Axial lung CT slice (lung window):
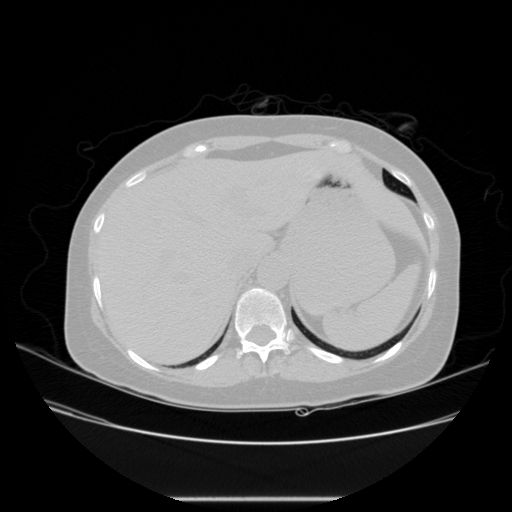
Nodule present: no